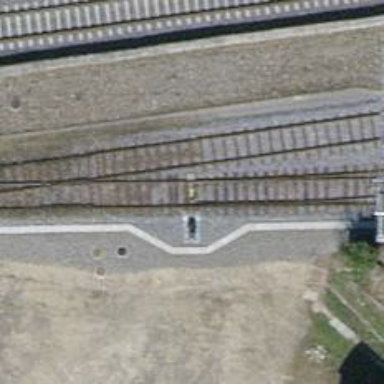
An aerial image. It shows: Railway switch.